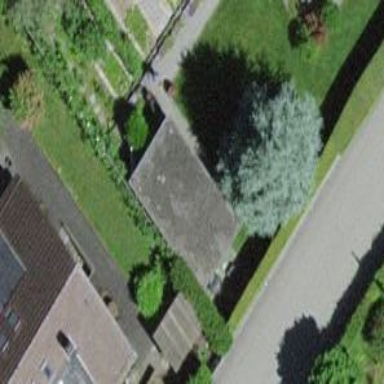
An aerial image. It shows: Shed.